Question: I have written my code but in the code when I use 'view = ..(R.layout.my_message)' it shows error as such file does not exist while it is already created. While rewriting name again I got option of 'activity_list_item' which is not exist in my code. What I do to get my layout xml file?

I have tried alot and search too but found nothing.
'''
class MessageAdapter(val context: Context) : RecyclerView.Adapter<MessageAdapter.MessageViewHolder>(){
companion object {
const val VIEW_TYPE_MESSAGE_SENT = 1
const val VIEW_TYPE_MESSAGE_RECEIVED = 2
}
private val messages: ArrayList<Message> = ArrayList()
fun addMessage(message: Message){
messages.add(message)
notifyDataSetChanged()
}
override fun onCreateViewHolder(parent: ViewGroup, viewType: Int): MessageViewHolder {
val view: View
if (viewType == VIEW_TYPE_MESSAGE_SENT) {
view= LayoutInflater.from(parent.context).inflate(R.layout.my_message, parent, false)
return MessageViewHolder(view)
} else {
view = LayoutInflater.from(parent.context).inflate(R.layout.other_message, parent, false)
return OtherMessageViewHolder(view)
}
}
override fun getItemCount(): Int {
return messages.size
}
override fun onBindViewHolder(holder: MessageViewHolder, position: Int) {
val message = messages.get(position)
holder.bind(message)
}
open inner class MessageViewHolder(view : View) : RecyclerView.ViewHolder(view){
private var messageText = view.txtMyMessage
private var timeText = view.txtMyMessageTime
open fun bind(message: Message){
messageText.text = message.message
timeText.text = fromMillisToTimeString(millis = message.time)
}
}
inner class OtherMessageViewHolder (view: View) : MessageViewHolder(view) {
internal var messageText: TextView
internal var timeText: TextView
internal var nameText: TextView
internal var profileImage: ImageView
init {
messageText = itemView.text_message_body as TextView
timeText = itemView.text_message_time as TextView
nameText = itemView.text_message_name as TextView
profileImage = itemView.image_message_profile as ImageView
}
fun bind(message: Message) {
messageText.text = message.message
timeText.text = fromMillisToTimeString(message.time)
Utils.displayRoundImageFromUrl(context, message.getSender().getProfileUrl(), profileImage);
}
}
object DateUtils {
fun fromMillisToTimeString(millis: Long) : String {
val format = SimpleDateFormat("hh:mm a", Locale.getDefault())
return format.format(millis)
}
}
override fun getItemViewType(position: Int): Int {
val message = messages.get(position)
return if(message.isSending){
VIEW_TYPE_MESSAGE_SENT
} else {
VIEW_TYPE_MESSAGE_RECEIVED
}
}
}
'''
'(R.layout.my_message, parent, false) (R.layout.other_message, parent, false)'
'other_message' and 'my_message' are unresolved reference.
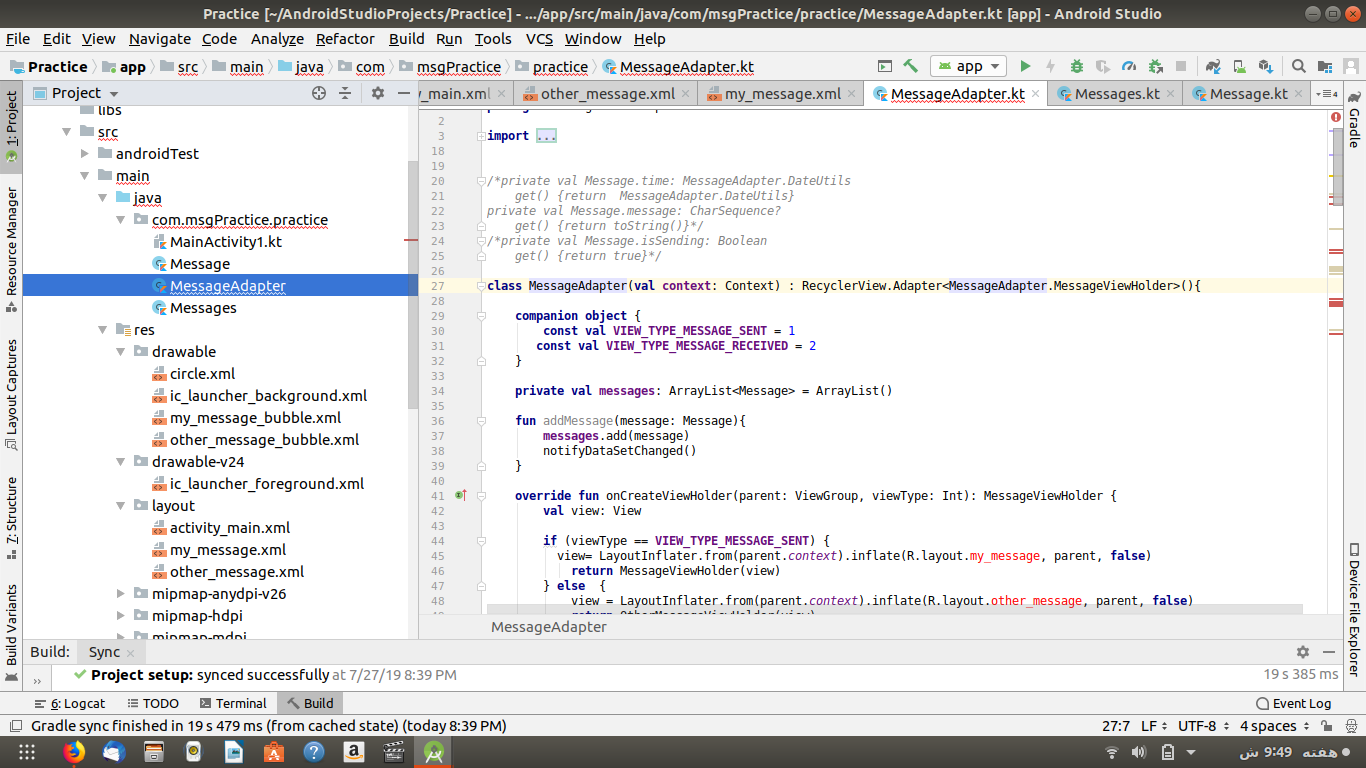
Answer: if you'r sure, that the layouts you mentioned are in the folder, then maybe they just aren't recognized by the AndroidStudio.
so first try to clean / Rebuild you Project:
in AndroidStudio (Mac) click on:
> Build -> Clean Project
then
> Build -> Rebuilt Project
if this doesn't help, then you have to clear the Cache and restart the Android Studio (Mac) :
> File -> Invalidate Caches / Restart...